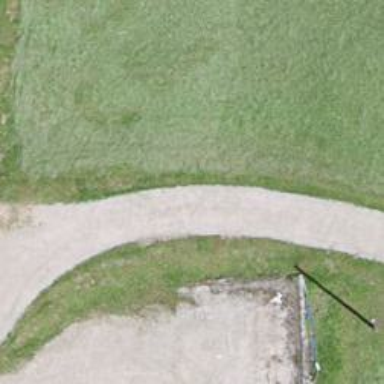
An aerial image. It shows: Track with fine gravel surface. The track type is grade 1.